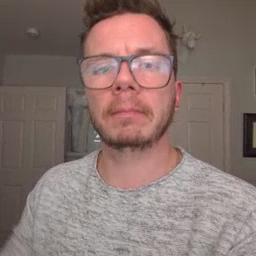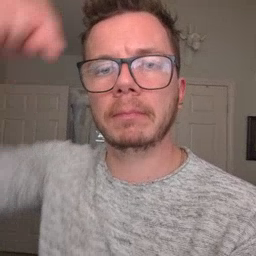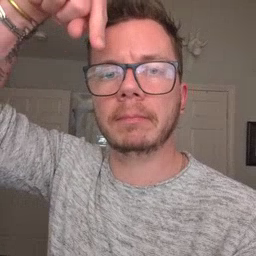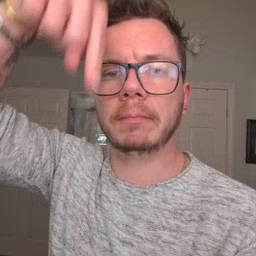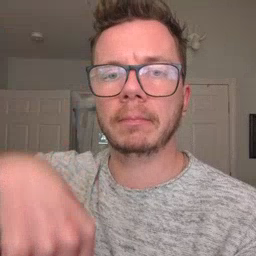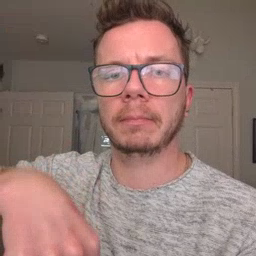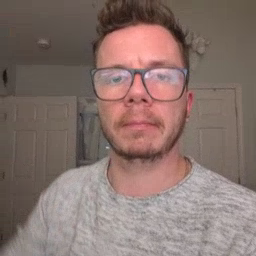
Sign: down